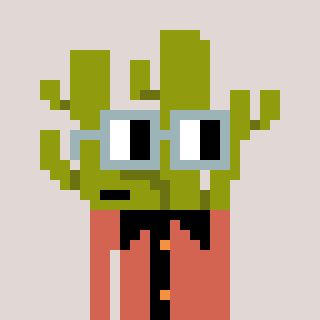
a pixel art character with square dark gray glasses, a cactus-shaped head and a peachy-colored body on a warm background